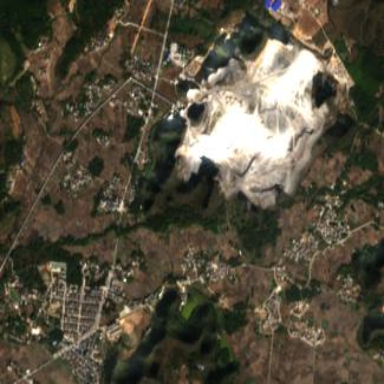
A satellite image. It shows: Quarry area.